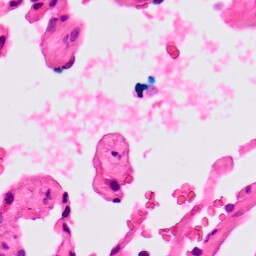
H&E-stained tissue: Lung